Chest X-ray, AP view. Patient: 54 years old, sex M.
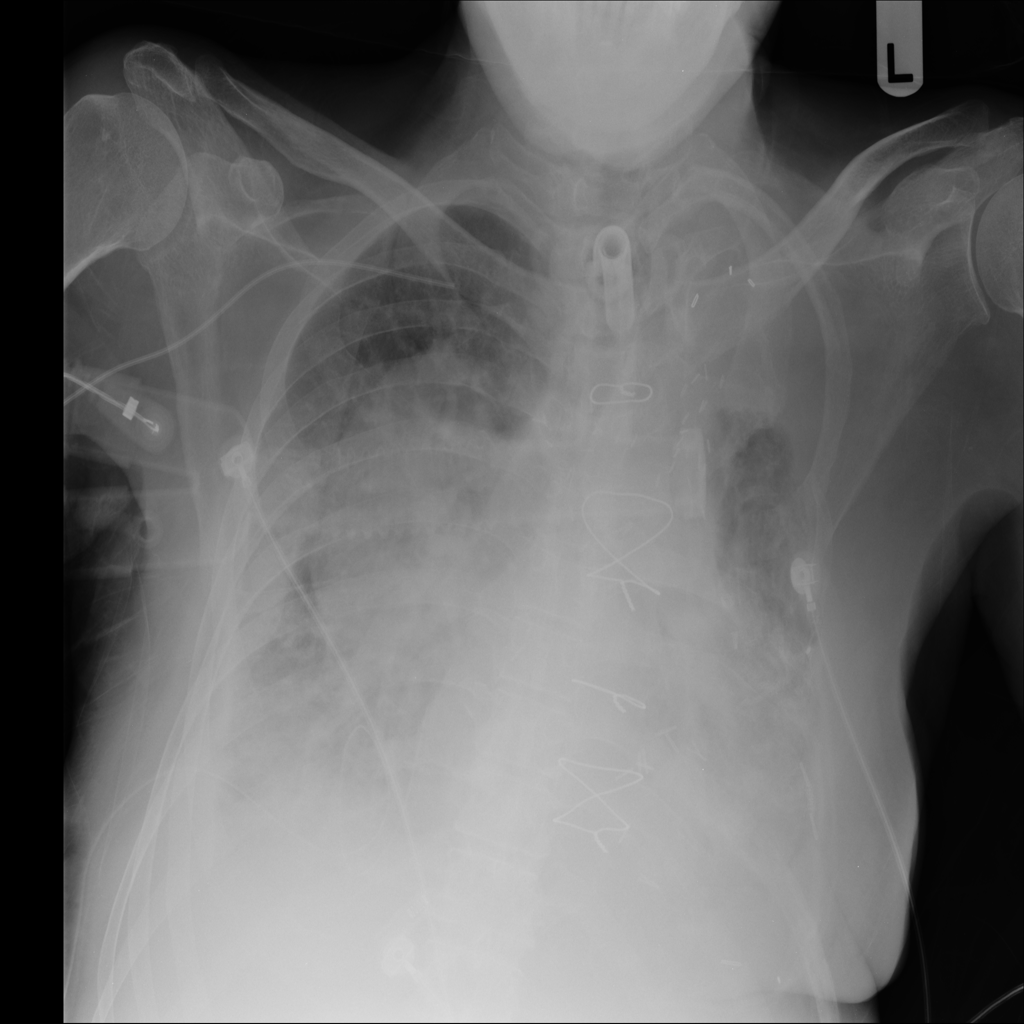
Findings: Infiltration